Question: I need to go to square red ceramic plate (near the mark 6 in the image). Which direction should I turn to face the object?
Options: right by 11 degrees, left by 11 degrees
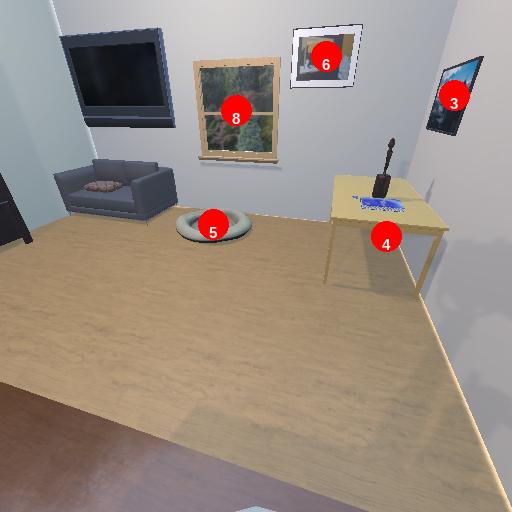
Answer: right by 11 degrees